Interaction volume radius: 5 \u00c5
Interaction volume height: 20 \u00c5
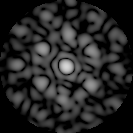
Disorder parameter: 0.5806